Question: I set up a singleton following the instructions at <URL>, but when I analyze it I see the following memory leaks:

How do I rectify this memory leakage in my singleton class?
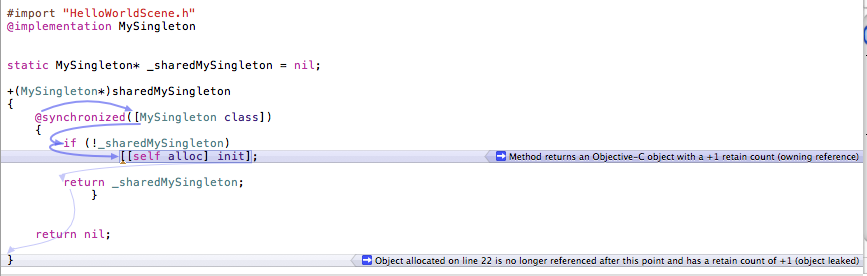
Answer: I think that whoever that wrote that tutorial didn't write this right:
'''
[[self alloc] init];
'''
Instead, it sould be:
'''
_sharedMySingleton = [[MySingleton alloc]init];
'''
I hope it helps